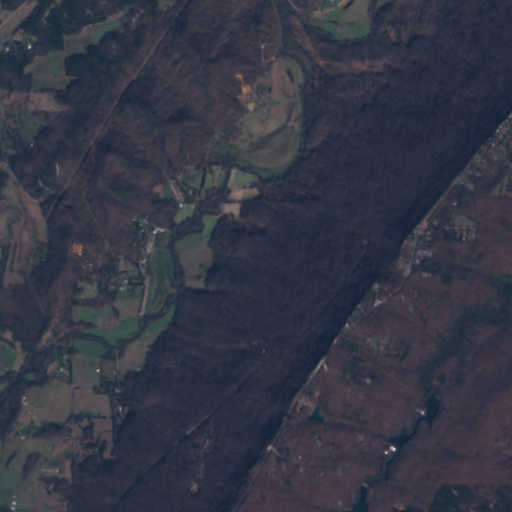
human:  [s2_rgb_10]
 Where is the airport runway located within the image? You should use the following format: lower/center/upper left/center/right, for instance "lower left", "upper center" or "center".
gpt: The airport runway is located in the center left of the image.
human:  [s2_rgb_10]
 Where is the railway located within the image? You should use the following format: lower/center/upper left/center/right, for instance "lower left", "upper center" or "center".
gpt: The railway is located in the upper of the image.
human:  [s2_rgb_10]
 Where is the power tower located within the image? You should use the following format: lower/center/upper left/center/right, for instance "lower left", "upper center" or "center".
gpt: There is no power tower in the image.